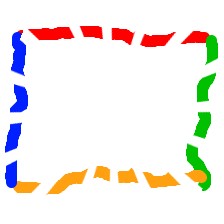
Shape: rectangle